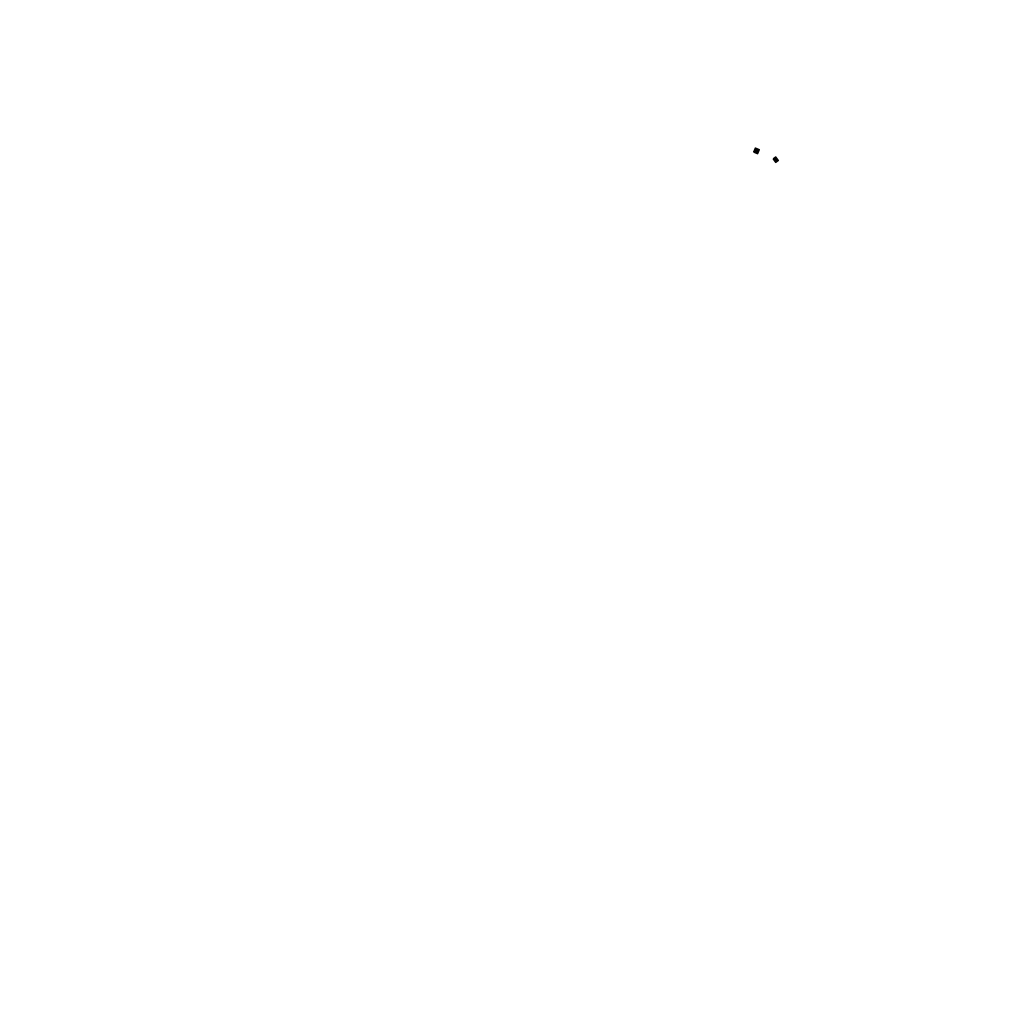
Tags: overhead vector_map, recreation, density_5, Building, 1.0 km²